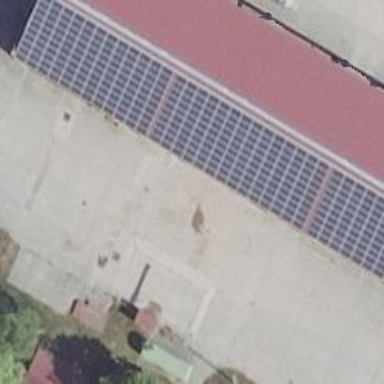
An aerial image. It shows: Solar photovoltaic panel generator producing electricity in small installation.